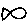
Label: fish